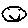
Label: smiley face